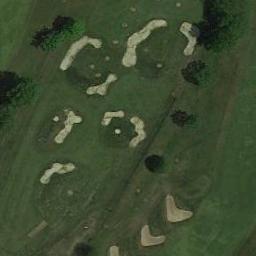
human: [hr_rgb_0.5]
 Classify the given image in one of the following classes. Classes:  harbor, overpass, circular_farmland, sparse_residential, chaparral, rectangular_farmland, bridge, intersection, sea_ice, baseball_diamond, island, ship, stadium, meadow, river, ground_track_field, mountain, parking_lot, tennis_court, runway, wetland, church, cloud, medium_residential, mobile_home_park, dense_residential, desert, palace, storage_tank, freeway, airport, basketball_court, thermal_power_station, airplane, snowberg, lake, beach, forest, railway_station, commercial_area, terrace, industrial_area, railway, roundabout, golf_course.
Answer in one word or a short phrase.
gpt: golf_course